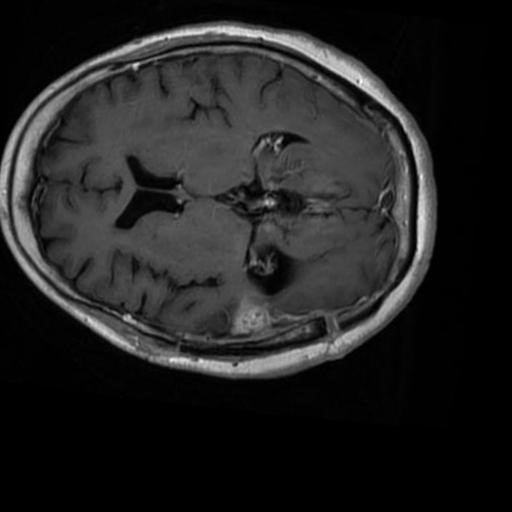
Label: brain_glioma